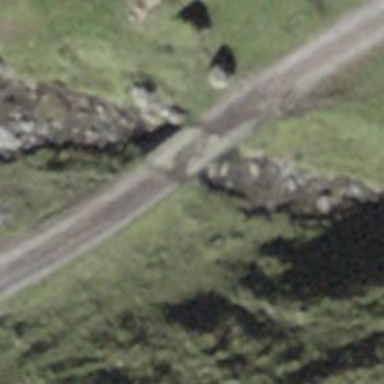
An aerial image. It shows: Track passing over bridge with grade 2 tracktype.